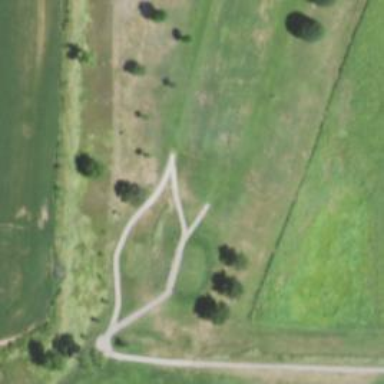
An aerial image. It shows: Service road used as golf cart path.